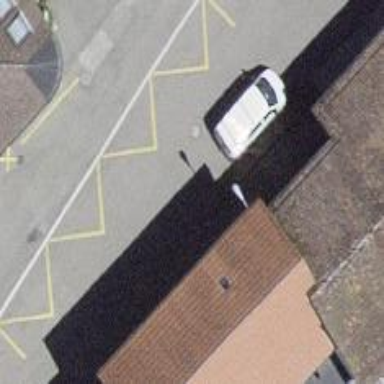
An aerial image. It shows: Bus stop with platform for public transport.